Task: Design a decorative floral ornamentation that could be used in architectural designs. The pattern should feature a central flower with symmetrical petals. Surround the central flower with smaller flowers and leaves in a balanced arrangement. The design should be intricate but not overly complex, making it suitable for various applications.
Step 920:
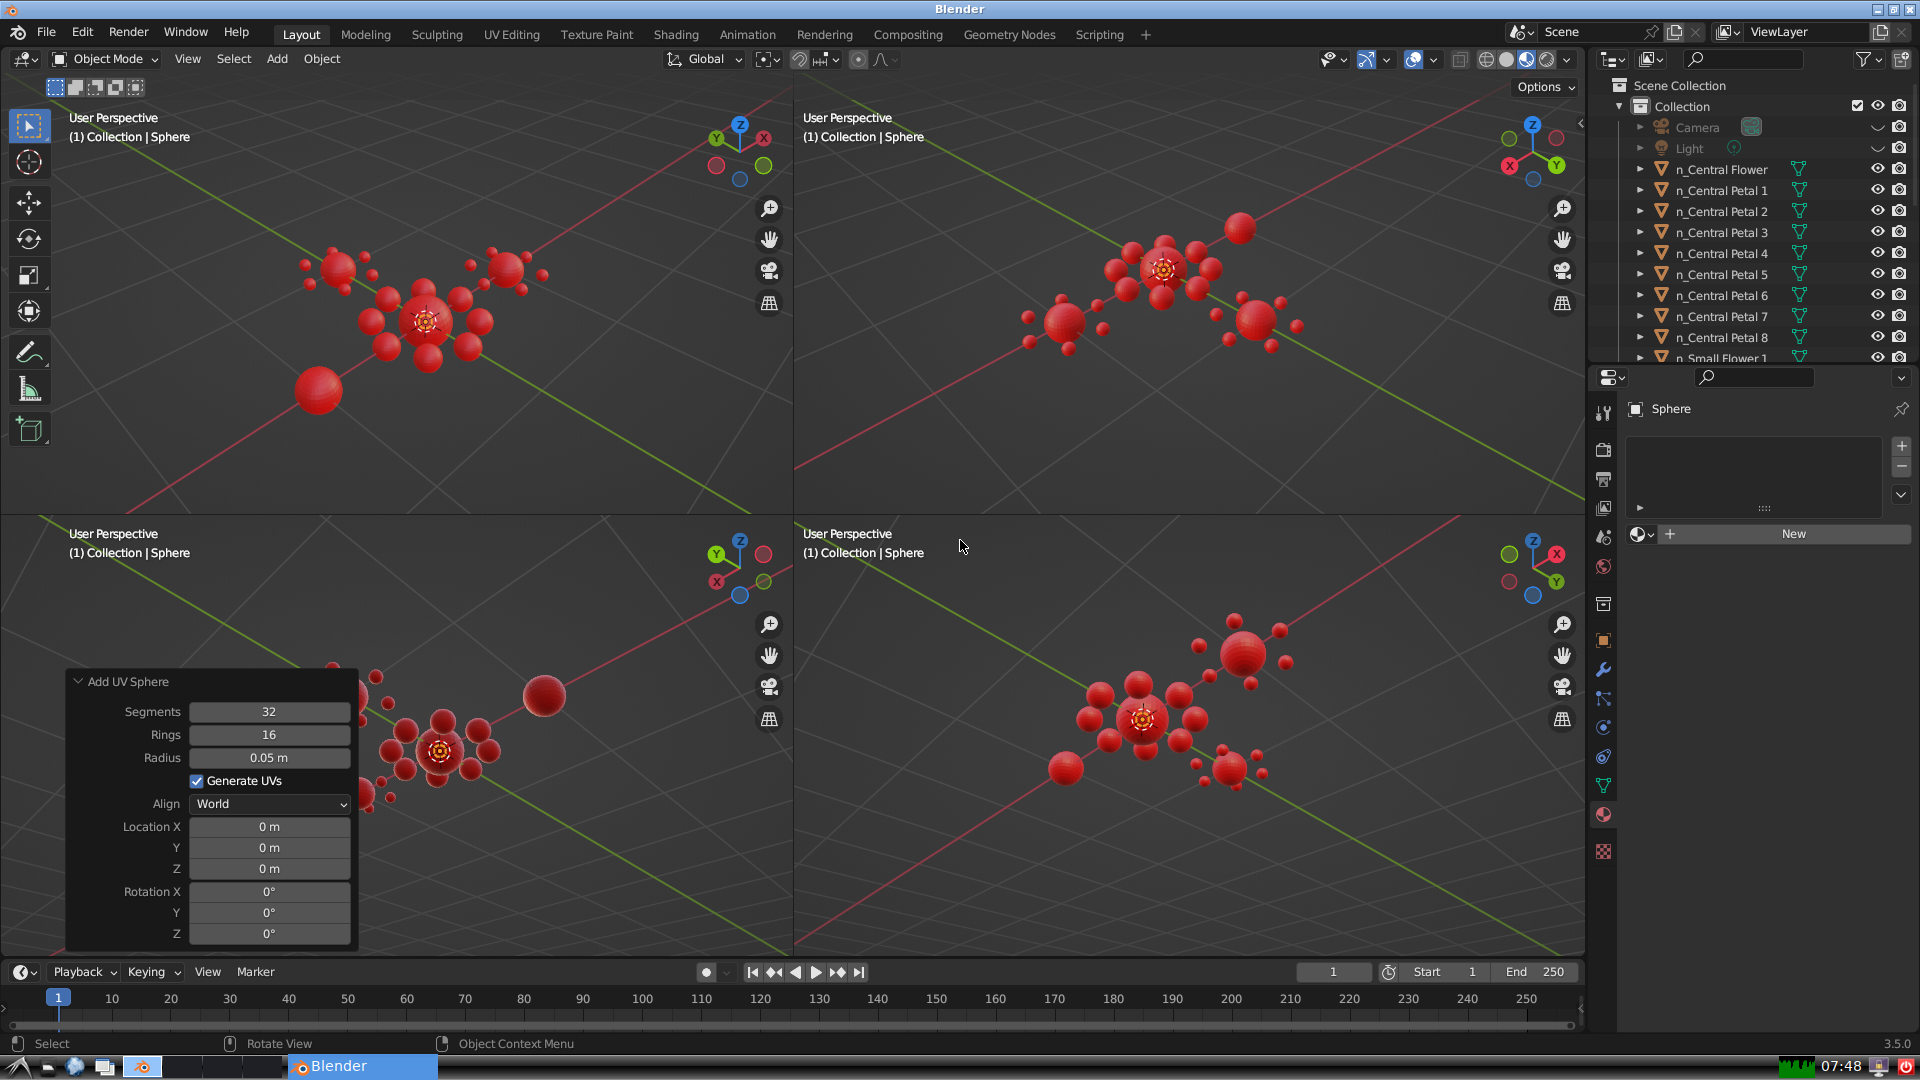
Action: {"key_press": ['Ctrl, Home']}